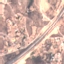
Land use / land cover class: Highway